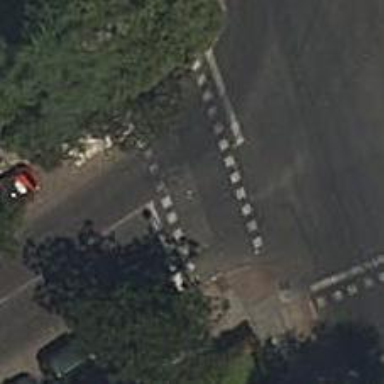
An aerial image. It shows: Crossing with traffic signals.